Question: I have a set of images in my project like this,

I'm trying to get them all in to a mutable array, Like so,
'''
NSMutableArray *imageArray = [[[NSMutableArray alloc] initWithCapacity:36] retain];
for (int i = 0; i < 36; i++) {
UIImage *image = [[UIImage imageNamed:[NSString stringWithFormat:@"quicktour_%d.JPG",i+1]] autorelease];
[imageArray addObject:image];
}
'''
This runs in the simulator just fine but crashes when I run in a device after adding like 5 images.
Its a non-ARC project. I went through all the similar questions here on SO and tried the solutions posted there but my problem is still there.
Can anyone please help me out?
Thanks in advance.
EDIT:
This is the output that shows in the console when crashing.
> ***** Terminating app due to uncaught exception 'NSInvalidArgumentException', reason: ' First throw call stack: (0x2f784f4b 0x39bc56af 0x2f6bec81 0x138987 0x31f2c713 0x31f2c6b3 0x31f2c691 0x31f1811f 0x31f2c107 0x31f2bdd9
0x31f26e65 0x31efc79d 0x31efafa3 0x2f750183 0x2f74f653 0x2f74de47
0x2f6b8c27 0x2f6b8a0b 0x343df283 0x31f5c049 0x1f9ab 0x3a0cdab7)
libc++abi.dylib: terminating with uncaught exception of type
NSException**
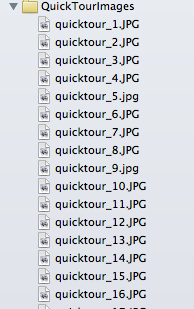
Answer: The object passed to 'addObject:' according to the docs. Chances are your fifth image is named such that the capitalization doesn't match what you're asking for, and the 'imageNamed:' call therefore returns nil. The iOS file system is case sensitive, but the OS X file system (usually) isn't; problems that appear only on the device are often related to this fact.
You can fix the file name to prevent the crash, but you should really have your code check for nil before adding the object to the array.